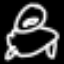
Label: frog